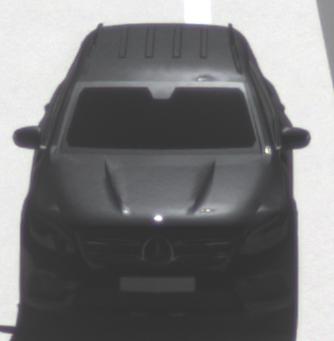
Make: Mercedes-Benz
Model: GLC 250
Detailed model: GLC (253)
Model produced from: 2015/09
Model produced until: 2018/05
Doors: 5
Color: black
Road condition: dry road
Daytime: midday
Contrast: high contrast